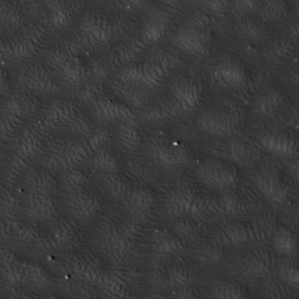
Label: non_frost